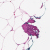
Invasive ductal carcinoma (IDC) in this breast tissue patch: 0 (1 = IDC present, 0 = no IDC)